Question: The Blackberry App World is telling me that :
Release 1.0.0.0 does not specify a English(en) bundle for device '8705g (Min. OS 6.0.0)'.
I have made the zip , and upload all .cod files well . But i don't know if i have forgotten some file i must make (releases.xml done too) .
The problem comes when i'm trying to submit an spanish bundle .
You can see it here :

Any idea?
Thanks for reading.
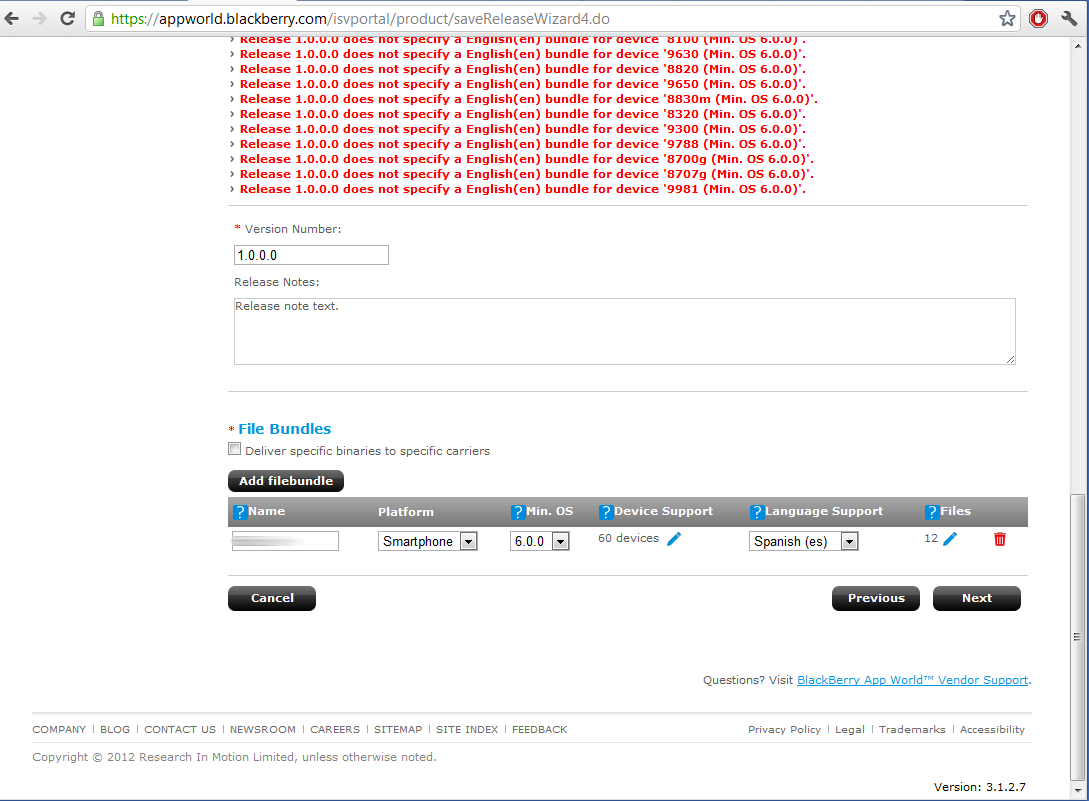
Answer: I have got it , i must have rename the .cod package into blablabla_en.cod and blablabla_es.cod in 2 bundles.